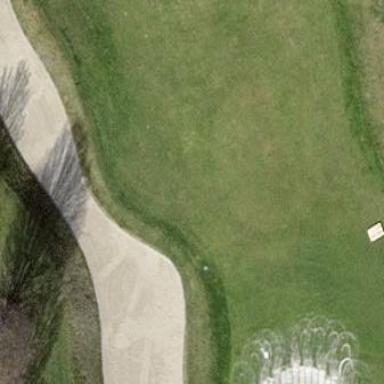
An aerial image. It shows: Sand bunker on golf course.